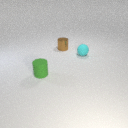
small cyan rubber sphere to the right of small green rubber cylinder